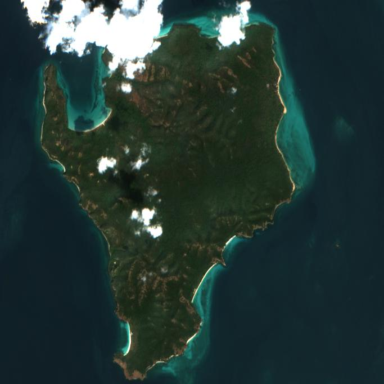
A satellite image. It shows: Island with natural coastline.